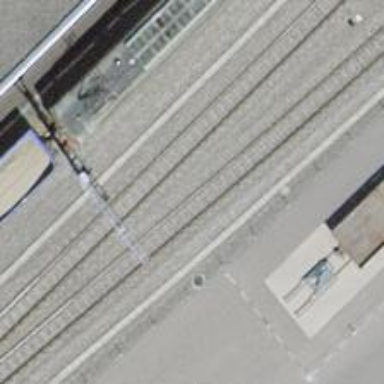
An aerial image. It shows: Narrow-gauge railway track electrified by contact line.